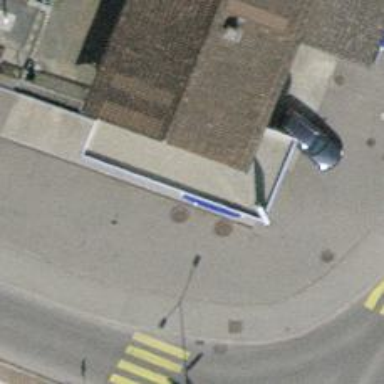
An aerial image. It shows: Fuel station.